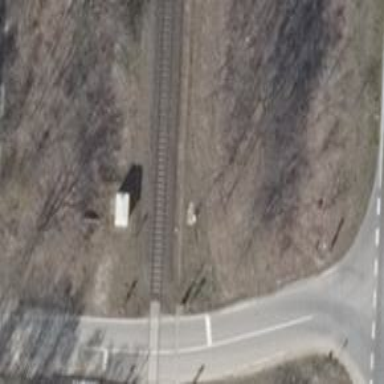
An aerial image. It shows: Railway signal.